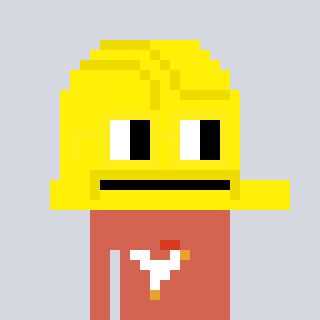
a pixel art character with square yellow glasses, a construction helmet-shaped head and a peachy-colored body on a cool background